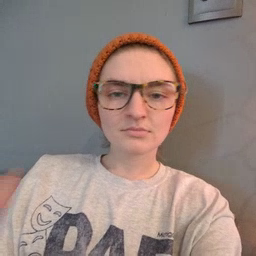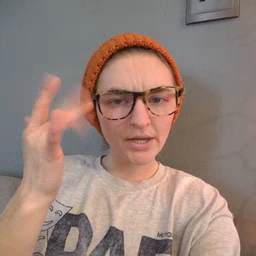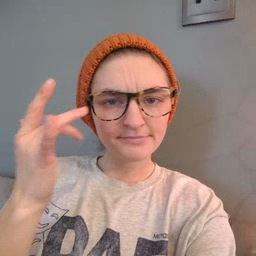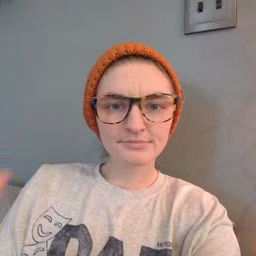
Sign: why